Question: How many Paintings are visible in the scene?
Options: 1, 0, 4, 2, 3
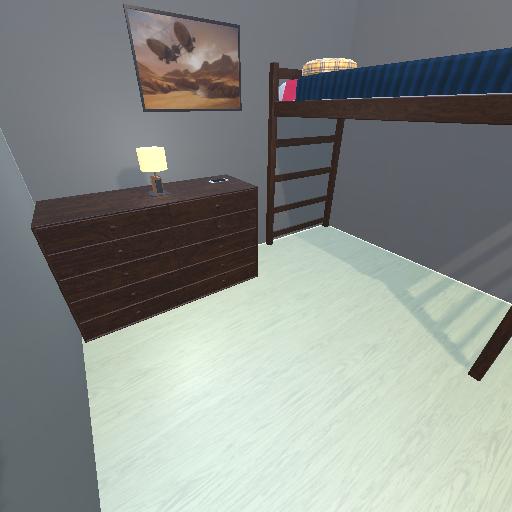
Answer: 1